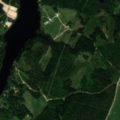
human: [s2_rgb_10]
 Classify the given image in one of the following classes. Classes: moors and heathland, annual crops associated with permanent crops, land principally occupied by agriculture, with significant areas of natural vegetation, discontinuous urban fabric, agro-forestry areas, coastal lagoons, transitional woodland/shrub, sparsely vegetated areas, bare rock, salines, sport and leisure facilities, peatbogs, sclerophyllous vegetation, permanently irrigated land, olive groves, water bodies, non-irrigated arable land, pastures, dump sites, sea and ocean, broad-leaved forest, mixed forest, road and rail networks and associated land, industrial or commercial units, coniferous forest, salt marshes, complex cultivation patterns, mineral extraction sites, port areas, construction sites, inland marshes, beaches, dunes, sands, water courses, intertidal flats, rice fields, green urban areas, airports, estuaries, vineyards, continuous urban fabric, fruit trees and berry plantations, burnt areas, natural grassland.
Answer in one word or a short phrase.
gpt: non-irrigated arable land, mixed forest, water bodies